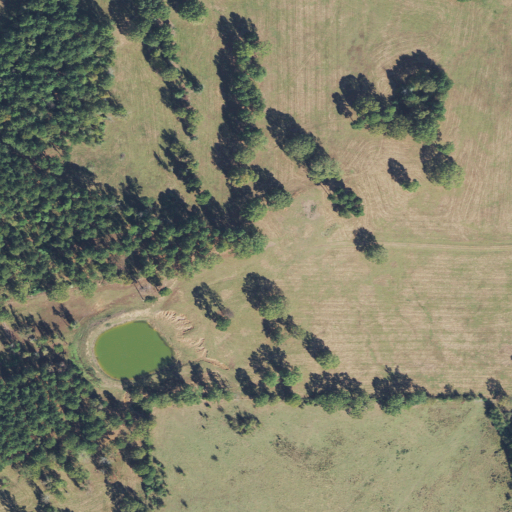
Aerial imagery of mountain in Texas named Adams Hill containing pasture, evergreen forest, deciduous forest, mixed forest, and shrub